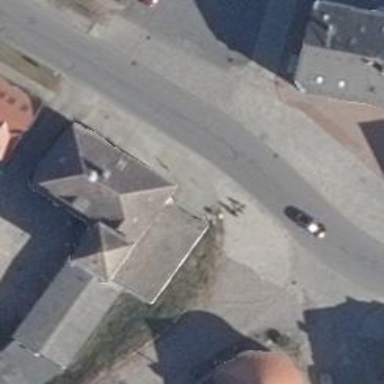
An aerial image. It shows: Fire station with roof made of roof tiles.